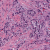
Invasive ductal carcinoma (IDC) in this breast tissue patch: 1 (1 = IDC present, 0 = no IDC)